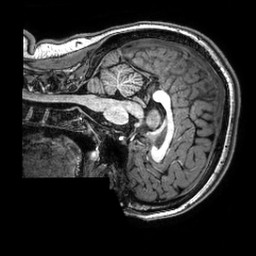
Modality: T1w
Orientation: sagittal
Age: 18
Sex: female
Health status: healthy